Question: I would like to know if it is possible to read the raw markup of an ItemTemplate from within a repeater control?
Consider the repeater below:
'''
<asp:Repeater ID="uiReport" runat="server" EnableViewState="False">
<HeaderTemplate>
<table border="1">
<thead>
<tr>
<th>Product</th>
</tr>
</thead>
<tbody>
</HeaderTemplate>
<ItemTemplate>
<tr>
<td><%#((Product)Container.DataItem).ProductName%></td>
</tr>
</ItemTemplate>
<FooterTemplate>
</tbody></table>
</FooterTemplate>
</asp:Repeater>
'''
I'm attempting to read the item template in its raw string format e.g as a string that would look as below:
'''
string itemTemplate = "<tr><td><%#((Product)Container.DataItem).ProductName%></td></tr>"
'''
Using Reflector and looking through the call stack has lead me to the following method as per the call stack screen grab below (see first line highlighted):

I'm assuming that from within the raw contents of the markup in the .aspx page are read, chopped up (RegEx?) and passed as parameters to the below method:
'''
System.Web.UI.DataBoundLiteralControl.SetStaticString(index, s);
'''
For the Repeater control in this example the 's' (string) parameter has the value:
'''
<tr>
<td>
'''
Note the string has been split on the first instance of <%#.
An MSDN search confirms that the SetStaticString method supports the .NET Framework infrastructure and is not intended to be used directly from your code.
<URL>
Is there a virtual method I am missing that will allow me to get hold of the raw template markup or is my only option to read the file contents myself (code example below) and override the necessary methods of the Control base class?
Verbose example of code that would manually read the contents of an .aspx page:
'''
string rawPageMarkUp = File.ReadAllText(physicalPathOfAspxPage);
string rawItemTemplate = RegExMethodToExtractItemTemplateFromControl(controlName, rawPageMarkUp);
'''
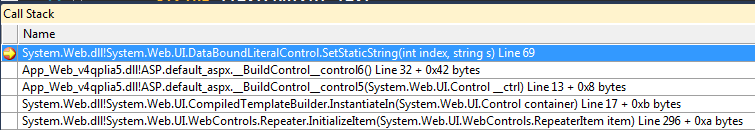
Answer: The answer appears to be no, there isn't a virtual method that can be used to get hold of the unparsed page. The methods that handle parsing the pages/controls are made up of sealed classes and internal methods.
The solution to this problem is the alternative suggestion described in the question.
The details of the class(es) are below so that you can review the native implementation to get ideas of what the code should look like.
Starting at the below sealed class:
<URL>
This inherits from the abstract class:
<URL>
This class inherits a method named:
'''
ParseFile
'''
Follow the inherited classes until you reach:
<URL>
You will find the method here that contains the starting point of reading the raw file and parsing the contents:
'''
internal void ParseFile(string physicalPath, VirtualPath virtualPath)
{
string o = (physicalPath != null) ? physicalPath : virtualPath.VirtualPathString;
if (this._circularReferenceChecker.Contains(o))
{
this.ProcessError(SR.GetString("Circular_include"));
}
else
{
this._circularReferenceChecker.Add(o);
try
{
StreamReader reader;
if (physicalPath != null)
{
using (reader = Util.ReaderFromFile(physicalPath, base.CurrentVirtualPath))
{
this.ParseReader(reader, virtualPath);
return;
}
}
using (Stream stream = virtualPath.OpenFile())
{
reader = Util.ReaderFromStream(stream, base.CurrentVirtualPath);
this.ParseReader(reader, virtualPath);
}
}
finally
{
this._circularReferenceChecker.Remove(o);
}
}
}
'''